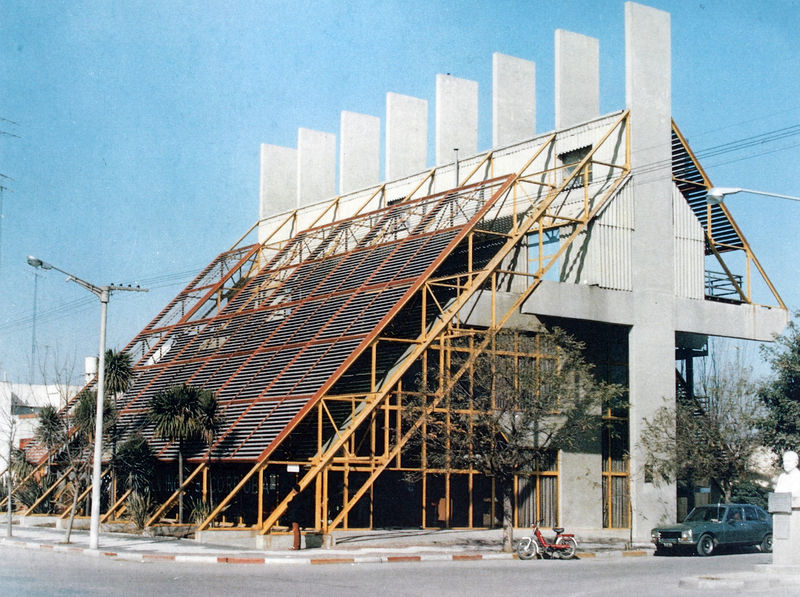
Titel: Ansicht
Künstler: Miguel Angel Roca
Standort: Rio Tercero (Argentinien)
Institution: Banco Provincia de Cordoba
Schlagwörter: himmel, schatten, grau, holz, lampe, licht, straße, architektur, balkon, fassade, giebel, auto, foto, fotografie, photographie, gerüst, beton, kabel, photo, farbfoto, träger, aufnahme, baustelle, drähte, verstrebung, markierung, parken, stromkabel, moped, lamellen